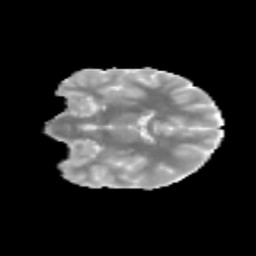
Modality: MD
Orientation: coronal
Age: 11
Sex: female
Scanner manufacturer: siemens
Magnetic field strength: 3 T
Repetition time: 3.8 s
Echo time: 0.07 s